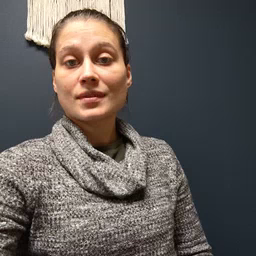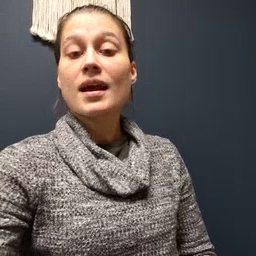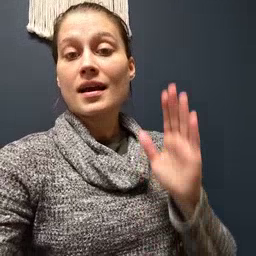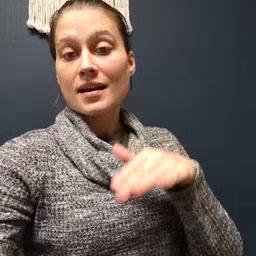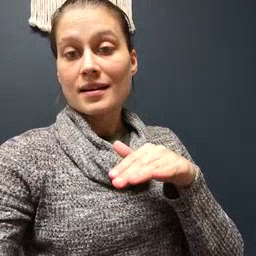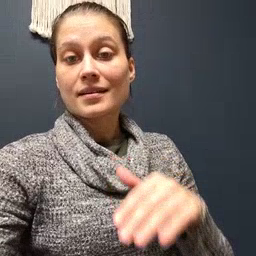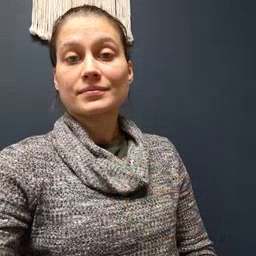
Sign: on